Field crop: tomato
Growth stage: 2
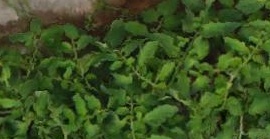
Species: tomato